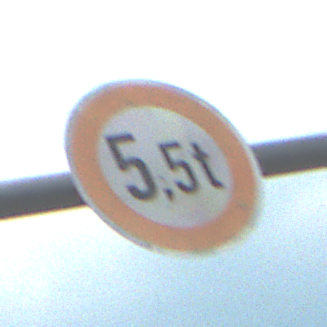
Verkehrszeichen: TatsaechlicheMasse
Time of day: MorningAfternoon
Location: Outdoor (Nature)
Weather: PartlyCloudy
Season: NotSpecified
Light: Natural